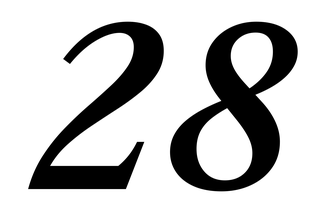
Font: LibreCaslonText-Italic_SemiBold_Italic